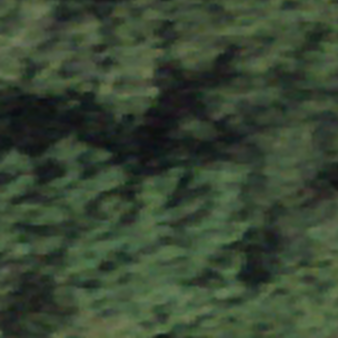
Label: other